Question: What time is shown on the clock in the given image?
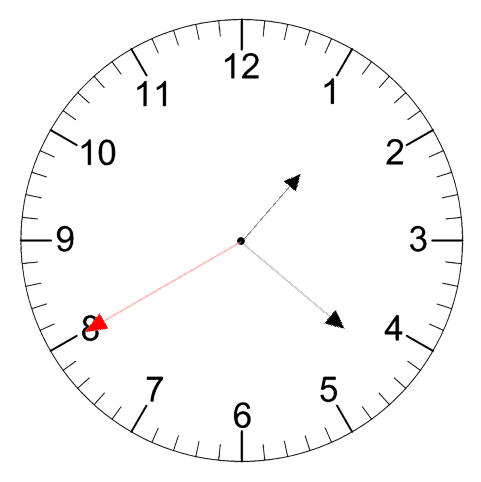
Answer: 01:21:40